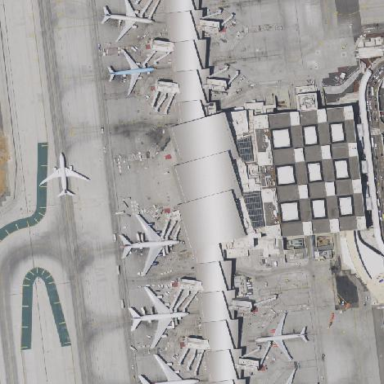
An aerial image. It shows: Terminal building located at airport.